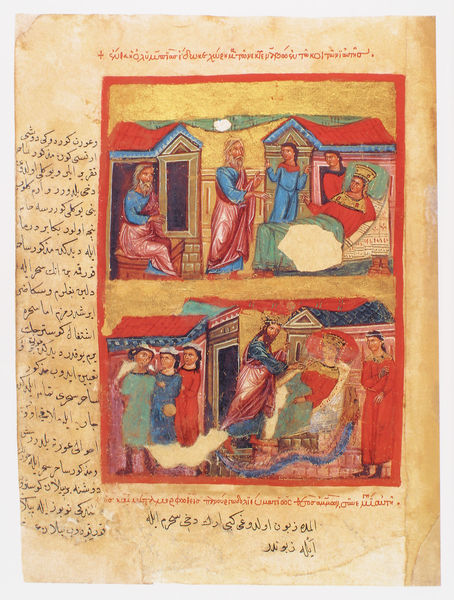
Titel: Der griechische Alexanderroman
Institution: Venedig, Hellenic Institute Codex Gr. 5
Schlagwörter: blau, mann, umhang, menschen, frau, männer, dach, gebäude, haus, rot, bart, bild, häuser, gewand, gold, krone, umrandung, zwei, rand, könig, inschrift, bett, buch, orient, seite, flecken, pergament, besuch, arabisch, christus, jesus, osmanisch, handschrift, geteilt, buchmalerei, persisch, koran, mohammed, korrupt, sterbebegleitung